Brain MRI, t2w sequence, axial 2D slice.
Patient: age 26, sex F, weight 78 kg, height 1.78 m
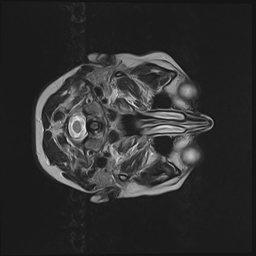